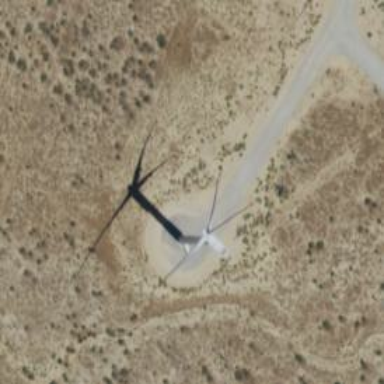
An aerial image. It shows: Wind turbine generator made by Vestas. The generator utilizes wind as its power source and belongs to the horizontal axis type.